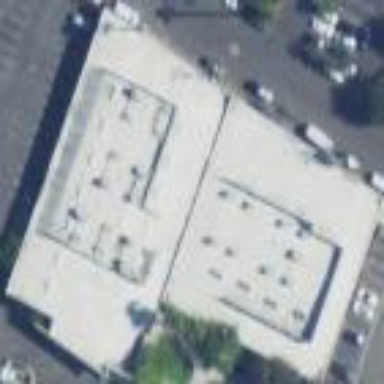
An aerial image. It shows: Commercial building.